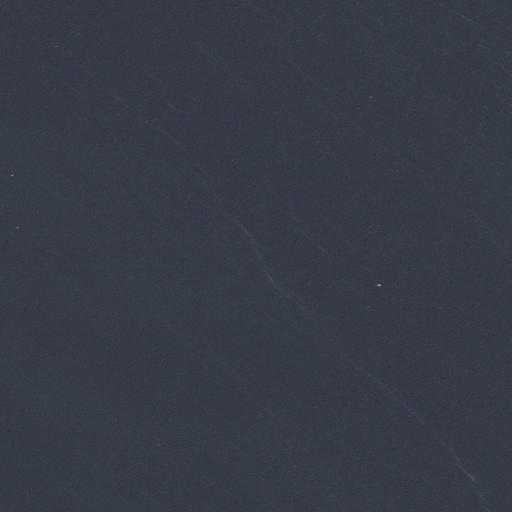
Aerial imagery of island in Massachusetts named Sunken Ledge containing only open water